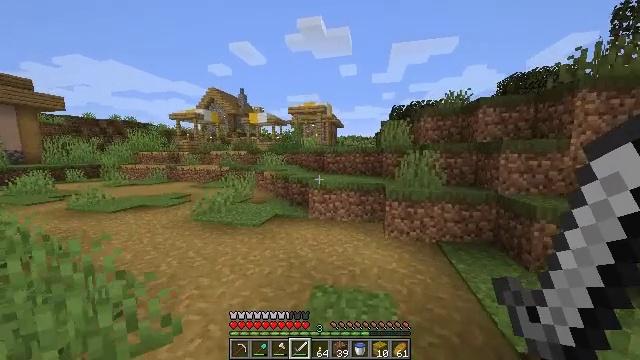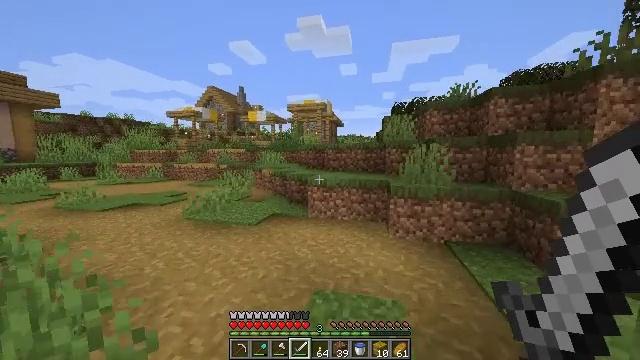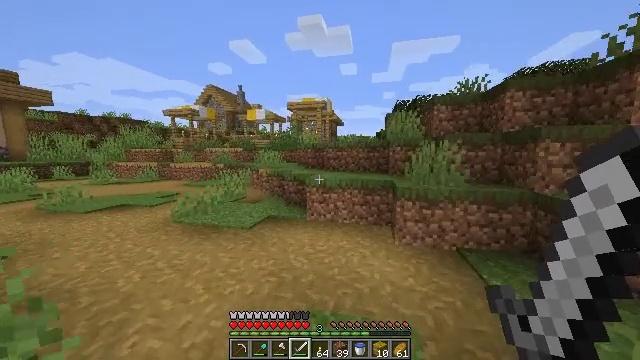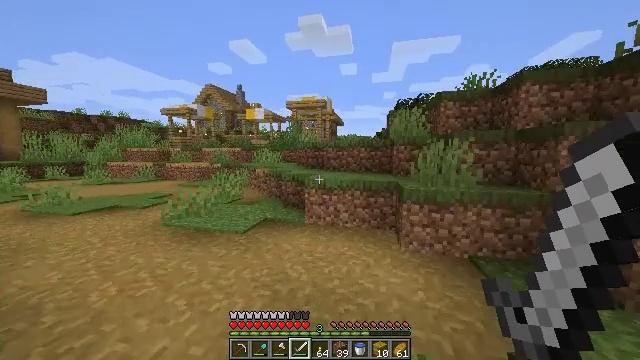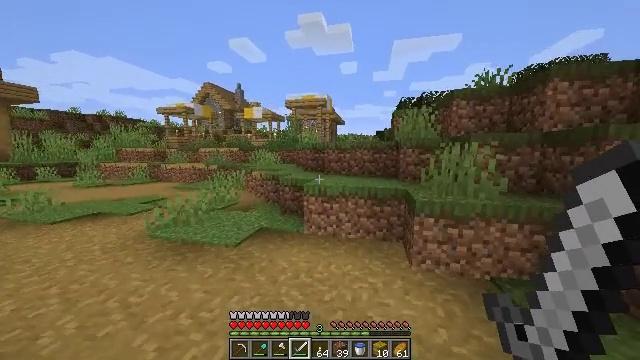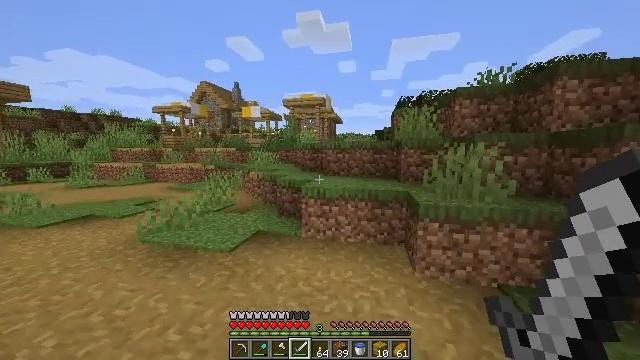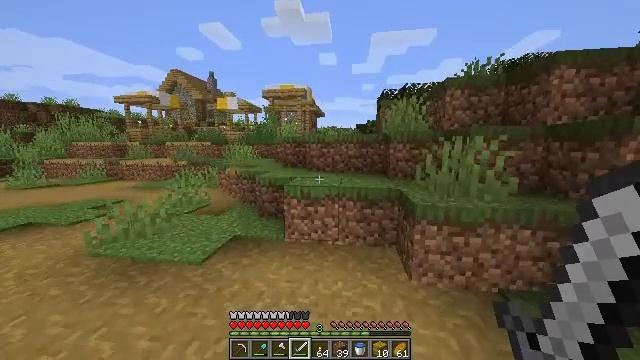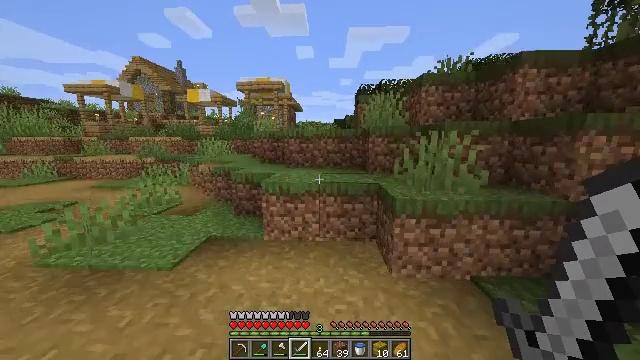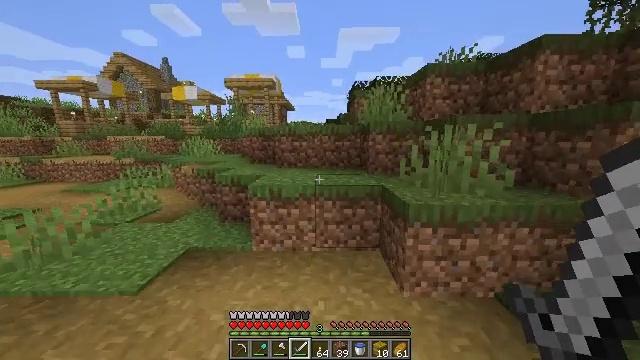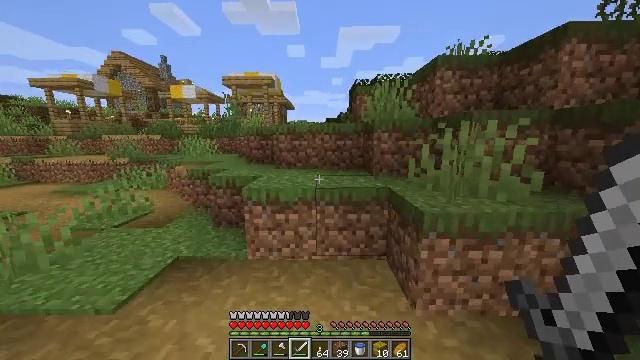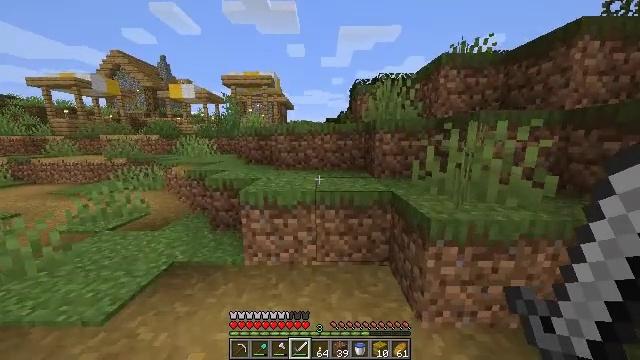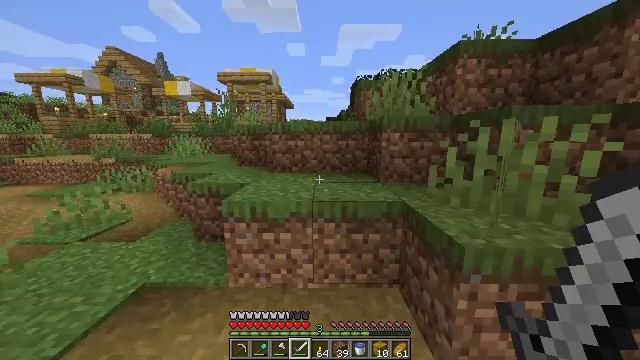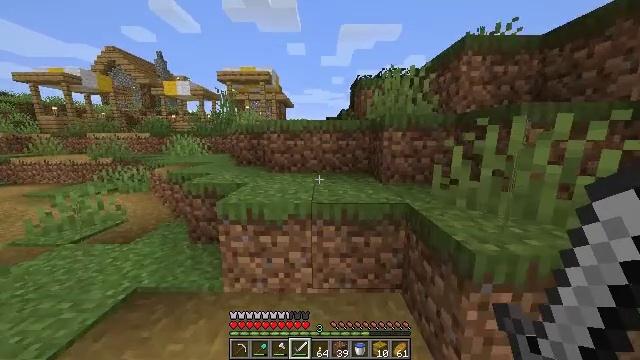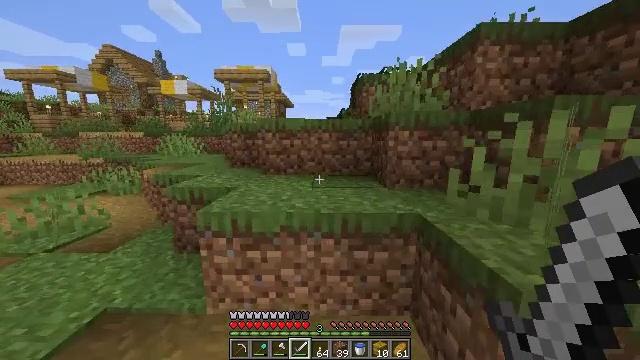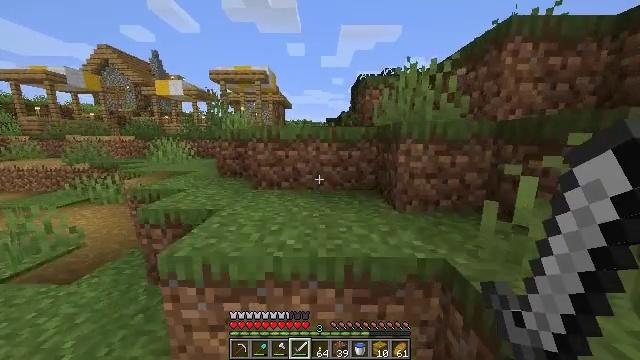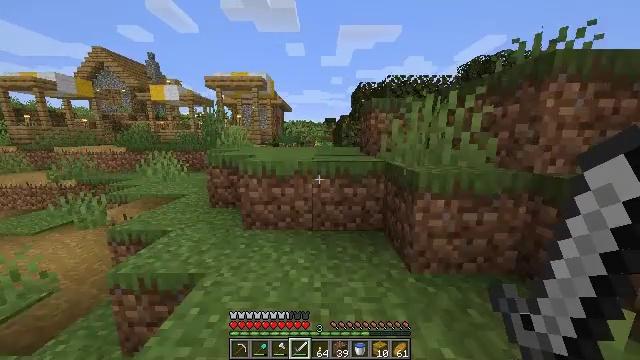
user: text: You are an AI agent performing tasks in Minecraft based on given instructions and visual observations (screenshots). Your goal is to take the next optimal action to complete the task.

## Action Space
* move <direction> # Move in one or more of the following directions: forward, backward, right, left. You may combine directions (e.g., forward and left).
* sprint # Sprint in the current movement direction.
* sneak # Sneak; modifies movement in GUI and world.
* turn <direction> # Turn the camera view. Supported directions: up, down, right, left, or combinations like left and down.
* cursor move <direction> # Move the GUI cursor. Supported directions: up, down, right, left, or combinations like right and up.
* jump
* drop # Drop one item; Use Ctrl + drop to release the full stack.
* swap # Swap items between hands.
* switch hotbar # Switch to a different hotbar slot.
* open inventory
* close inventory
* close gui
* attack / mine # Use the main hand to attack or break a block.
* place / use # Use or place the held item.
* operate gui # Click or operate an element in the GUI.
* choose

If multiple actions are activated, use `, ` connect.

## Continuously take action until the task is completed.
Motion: motion action
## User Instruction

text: Collect the brewing stand for reuse.
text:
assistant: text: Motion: move forward, sprint
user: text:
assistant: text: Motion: move forward, sprint
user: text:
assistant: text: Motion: move forward, sprint
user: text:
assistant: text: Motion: move forward, sprint
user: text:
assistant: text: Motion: move forward, sprint
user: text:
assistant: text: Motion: move forward, sprint, turn right and down
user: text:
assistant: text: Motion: move forward, sprint, turn right and down
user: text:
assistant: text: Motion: move forward, sprint, turn right
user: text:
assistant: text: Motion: move forward, sprint
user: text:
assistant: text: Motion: move forward, sprint
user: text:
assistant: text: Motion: move forward, sprint
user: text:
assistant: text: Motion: move forward, sprint
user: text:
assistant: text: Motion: move forward, sprint
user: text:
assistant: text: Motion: move forward, sprint, jump
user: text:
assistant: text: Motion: move forward, sprint, jump
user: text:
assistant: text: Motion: move forward, sprint, jump
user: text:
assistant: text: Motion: move forward, sprint, jump
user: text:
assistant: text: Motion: move forward, sprint
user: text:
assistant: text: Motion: move forward, sprint
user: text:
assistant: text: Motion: move forward, sprint
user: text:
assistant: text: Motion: move forward, sprint
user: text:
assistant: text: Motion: move forward, sprint, jump
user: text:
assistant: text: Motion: move forward, sprint, jump
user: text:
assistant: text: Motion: move forward, sprint, jump
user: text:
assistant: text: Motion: move forward, sprint, turn right, jump
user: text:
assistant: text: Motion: move forward, sprint, turn right
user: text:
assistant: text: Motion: move forward, sprint, turn right
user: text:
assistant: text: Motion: move forward, sprint, turn right
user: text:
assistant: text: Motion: move forward, sprint, turn right
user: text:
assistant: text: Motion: move forward, sprint, turn right